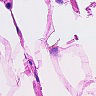
Metastatic tissue present: no